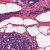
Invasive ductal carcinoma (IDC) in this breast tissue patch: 0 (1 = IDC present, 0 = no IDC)